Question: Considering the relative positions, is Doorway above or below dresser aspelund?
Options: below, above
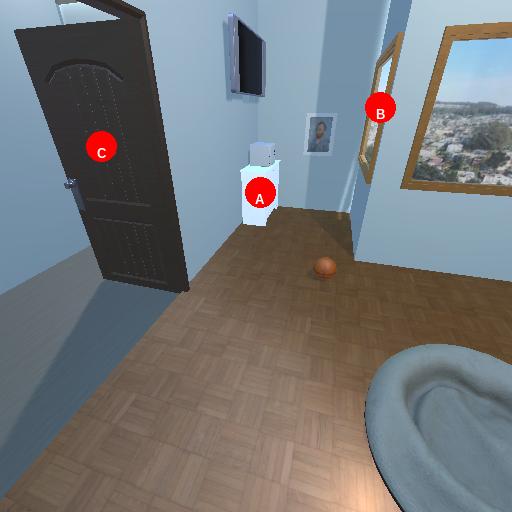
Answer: below